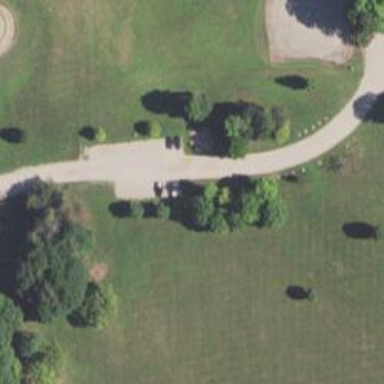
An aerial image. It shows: Disc golf tee area.